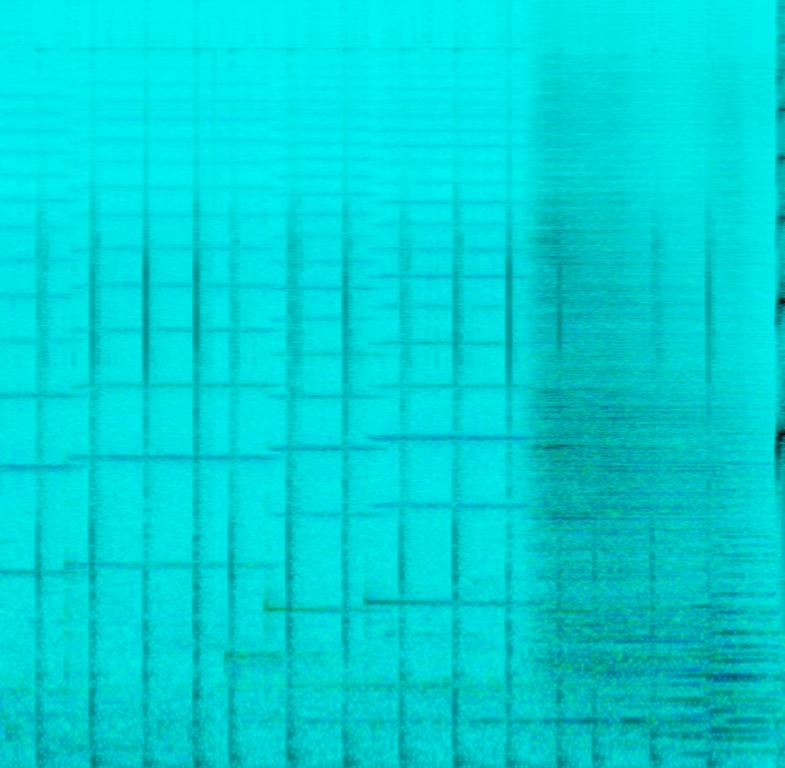
This musical piece belongs to a cinematic scene. Strings are playing a creepy melody and fill in along with screeching sounds while there is the sound of someone knocking the door and then someone is screaming.